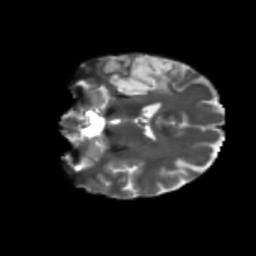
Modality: T2w
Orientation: coronal
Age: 36
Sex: female
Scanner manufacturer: siemens
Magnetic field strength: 3 T
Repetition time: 5.47 s
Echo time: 0.0854 s